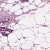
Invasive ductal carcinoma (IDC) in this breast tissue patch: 0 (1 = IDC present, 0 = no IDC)